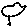
Label: bird